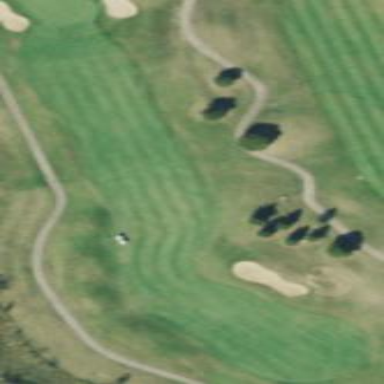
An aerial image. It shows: Grassy area designated as golf fairway.